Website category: university
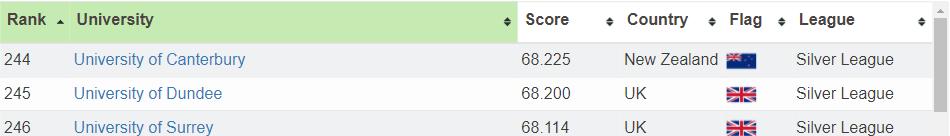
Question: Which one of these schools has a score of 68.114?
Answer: University of Surrey

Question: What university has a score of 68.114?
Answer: University of Surrey

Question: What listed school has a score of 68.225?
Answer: University of Canterbury

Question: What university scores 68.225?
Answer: University of Canterbury

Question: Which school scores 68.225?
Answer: University of Canterbury

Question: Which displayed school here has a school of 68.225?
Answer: University of Canterbury

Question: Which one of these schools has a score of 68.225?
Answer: University of Canterbury

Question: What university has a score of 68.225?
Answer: University of Canterbury

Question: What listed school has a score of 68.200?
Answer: University of Dundee

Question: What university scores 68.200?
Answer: University of Dundee

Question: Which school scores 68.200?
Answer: University of Dundee

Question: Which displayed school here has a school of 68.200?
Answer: University of Dundee

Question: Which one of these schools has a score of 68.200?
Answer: University of Dundee

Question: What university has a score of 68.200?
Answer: University of Dundee

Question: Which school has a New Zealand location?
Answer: University of Canterbury

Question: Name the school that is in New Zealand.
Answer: University of Canterbury

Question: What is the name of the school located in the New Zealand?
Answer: University of Canterbury

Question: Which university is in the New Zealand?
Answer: University of Canterbury

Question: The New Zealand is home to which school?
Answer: University of Canterbury

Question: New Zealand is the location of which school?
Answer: University of Canterbury